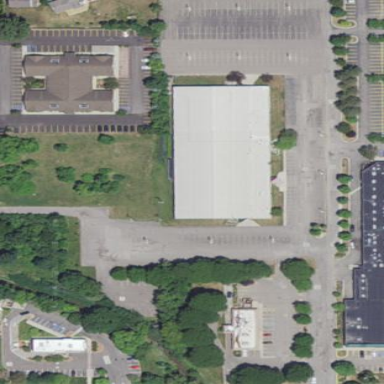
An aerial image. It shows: Building housing bowling alley.